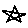
Label: star